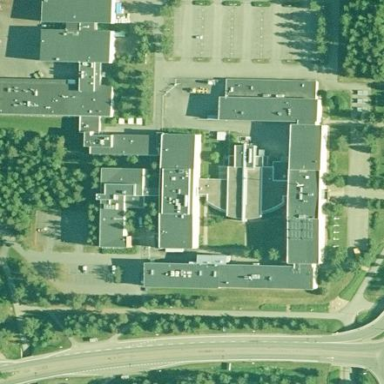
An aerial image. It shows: Building.